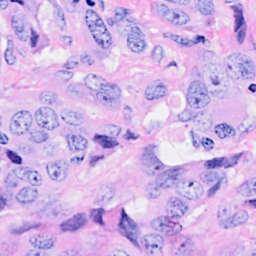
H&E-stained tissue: Breast